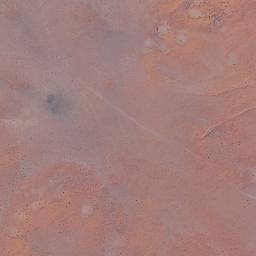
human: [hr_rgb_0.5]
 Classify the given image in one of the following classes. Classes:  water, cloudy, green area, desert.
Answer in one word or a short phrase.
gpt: desert